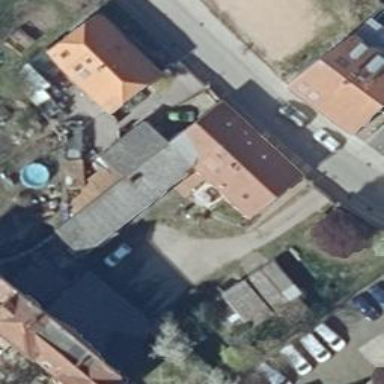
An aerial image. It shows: Building.